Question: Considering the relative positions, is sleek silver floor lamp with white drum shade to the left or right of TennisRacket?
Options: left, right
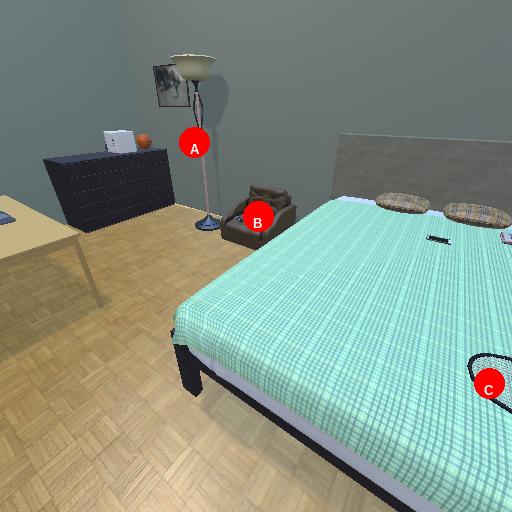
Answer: left